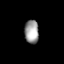
Tissue: prostate
Cell type: Fibroblasts
Senescence score: 0.7403
Nuclear area (px): 329
Mean DAPI intensity: 154.805